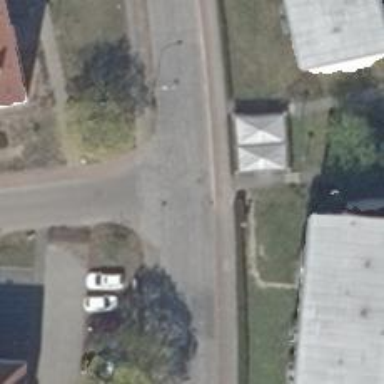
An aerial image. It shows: Footway.